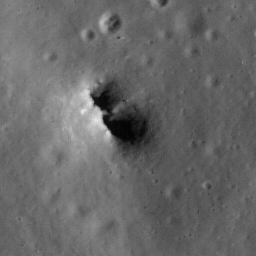
Pit: Copernicus 19a
Host crater: Copernicus
Host type: impact_melt
Lunar coordinates: latitude 10.133, longitude 339.605